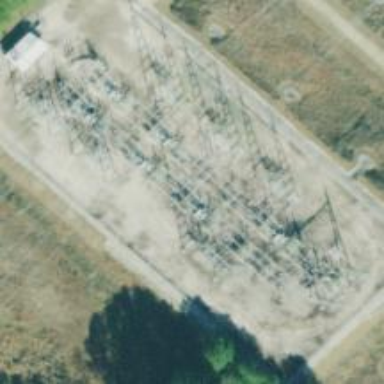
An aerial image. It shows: Switch for power supply.